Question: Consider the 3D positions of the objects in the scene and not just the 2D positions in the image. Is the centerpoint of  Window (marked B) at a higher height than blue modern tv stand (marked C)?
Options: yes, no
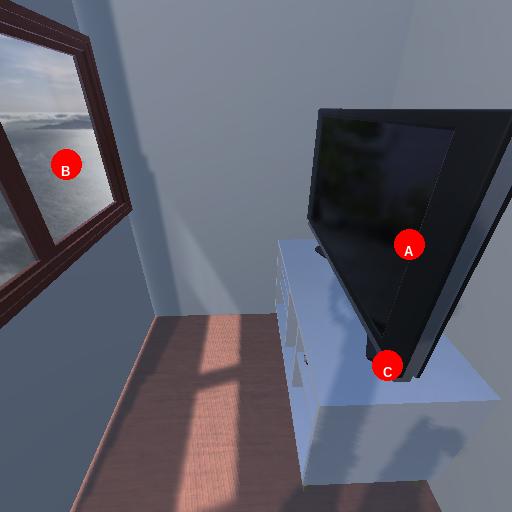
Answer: yes